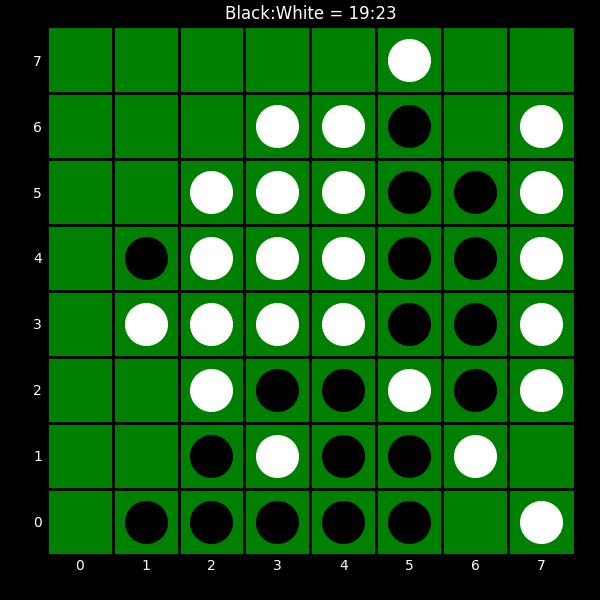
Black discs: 19
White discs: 23